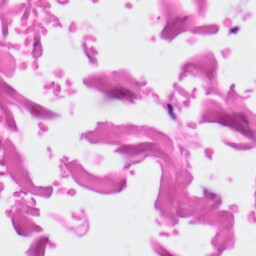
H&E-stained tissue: Skin